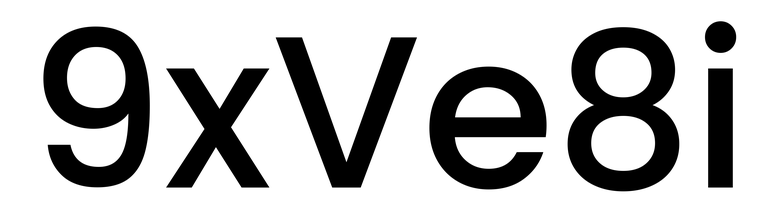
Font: Poppins-Medium